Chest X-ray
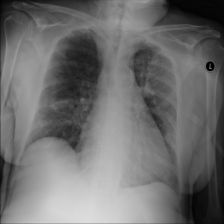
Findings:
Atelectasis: negative
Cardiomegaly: negative
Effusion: negative
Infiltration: negative
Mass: negative
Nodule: negative
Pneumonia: positive
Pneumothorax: negative
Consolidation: negative
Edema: positive
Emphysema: negative
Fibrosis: negative
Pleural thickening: negative
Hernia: negative